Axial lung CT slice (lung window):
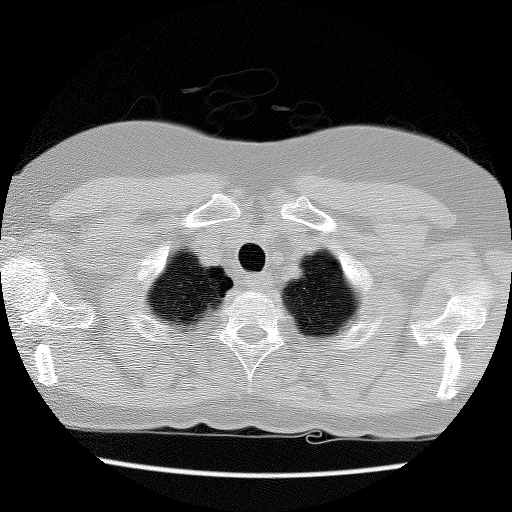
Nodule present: no